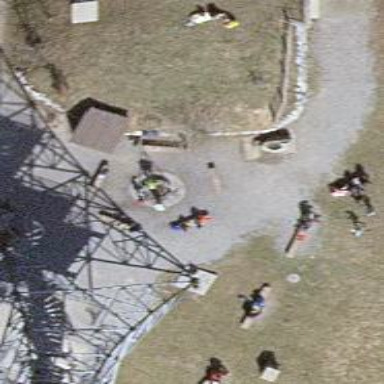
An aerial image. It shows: Picnic site with BBQ amenities available.